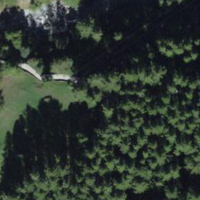
EUNIS habitat code: 44
Species observed at this site:
Euphorbia cyparissias
Vaccinium vitis-idaea